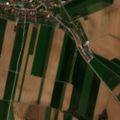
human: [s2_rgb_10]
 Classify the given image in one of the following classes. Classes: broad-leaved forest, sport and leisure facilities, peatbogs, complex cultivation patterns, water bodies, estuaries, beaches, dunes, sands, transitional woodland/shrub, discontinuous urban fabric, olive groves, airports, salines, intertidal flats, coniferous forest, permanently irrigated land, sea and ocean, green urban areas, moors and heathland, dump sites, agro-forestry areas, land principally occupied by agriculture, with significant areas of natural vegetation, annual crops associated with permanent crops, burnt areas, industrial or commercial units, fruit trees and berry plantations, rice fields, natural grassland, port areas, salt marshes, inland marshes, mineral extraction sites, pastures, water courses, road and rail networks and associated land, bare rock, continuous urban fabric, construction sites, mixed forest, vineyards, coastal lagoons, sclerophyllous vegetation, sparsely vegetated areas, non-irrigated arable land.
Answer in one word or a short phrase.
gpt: discontinuous urban fabric, non-irrigated arable land, complex cultivation patterns